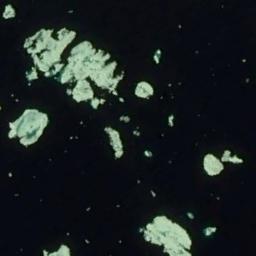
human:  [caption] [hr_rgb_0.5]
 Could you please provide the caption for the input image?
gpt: Sea ice is surrounded by water .

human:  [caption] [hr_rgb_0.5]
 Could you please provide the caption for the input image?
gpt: Some ice hummocks and several small pieces of sea ice float in the deep blue sea .

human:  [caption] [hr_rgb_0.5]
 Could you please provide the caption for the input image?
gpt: A large block of ice and sparse small pieces of ice float on the blue sea .

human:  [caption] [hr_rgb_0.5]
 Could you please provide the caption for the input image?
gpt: There are many ice on the dark green sea .

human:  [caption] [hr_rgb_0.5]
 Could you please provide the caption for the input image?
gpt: There are some pieces of sea ice .